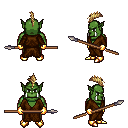
a pixel art fantasy rpg character, male body template, orc, green skin, brown robe, red pants, blonde mohawk hairstyle, gold gloves, gold boots, spear, four views (front, back, left, right), 2x2 character sprite sheet, small pixel art, hard edges, no anti-aliasing